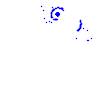
Particle: pion